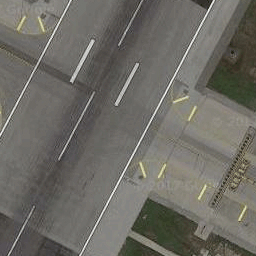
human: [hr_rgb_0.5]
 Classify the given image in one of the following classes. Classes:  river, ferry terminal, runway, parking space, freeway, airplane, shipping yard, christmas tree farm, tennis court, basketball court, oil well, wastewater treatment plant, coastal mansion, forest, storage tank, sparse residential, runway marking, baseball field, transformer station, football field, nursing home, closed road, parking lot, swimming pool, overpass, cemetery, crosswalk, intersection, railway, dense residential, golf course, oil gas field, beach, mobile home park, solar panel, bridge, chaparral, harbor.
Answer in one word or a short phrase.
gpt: runway